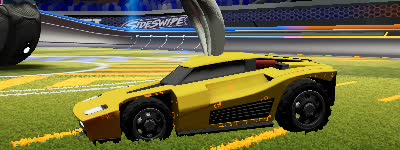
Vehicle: breakout